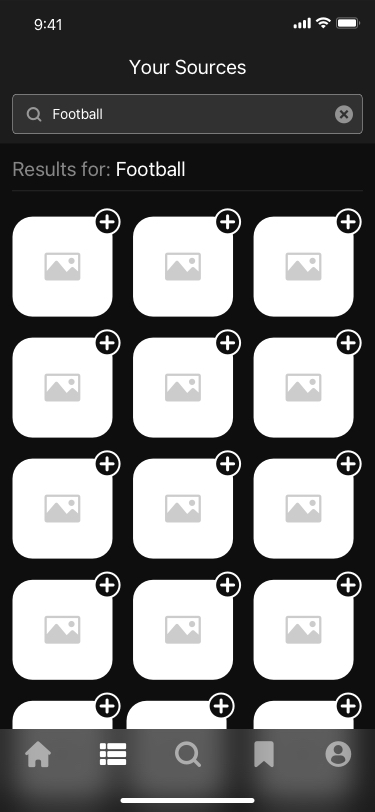
Text in this UI design:
Results for: Football
Your Sources